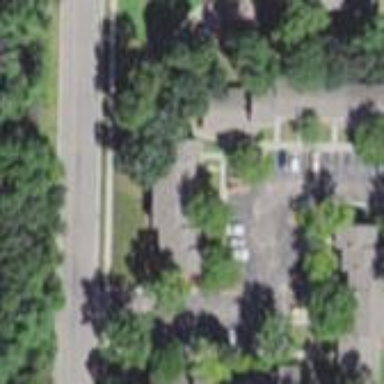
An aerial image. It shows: Parking area with surface.